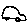
Label: car